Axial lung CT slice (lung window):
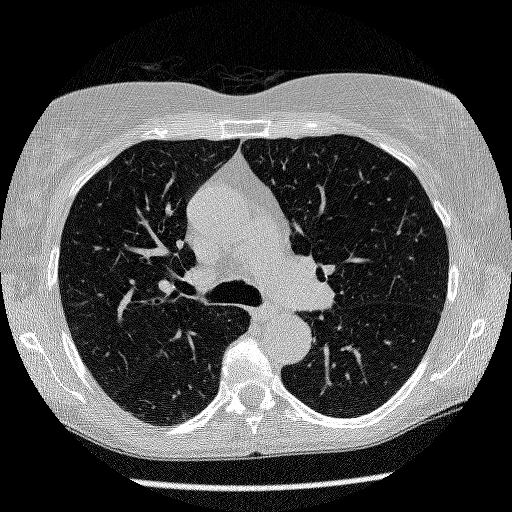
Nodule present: no